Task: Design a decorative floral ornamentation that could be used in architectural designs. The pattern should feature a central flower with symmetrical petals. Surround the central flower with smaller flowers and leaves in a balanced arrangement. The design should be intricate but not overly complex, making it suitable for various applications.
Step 815:
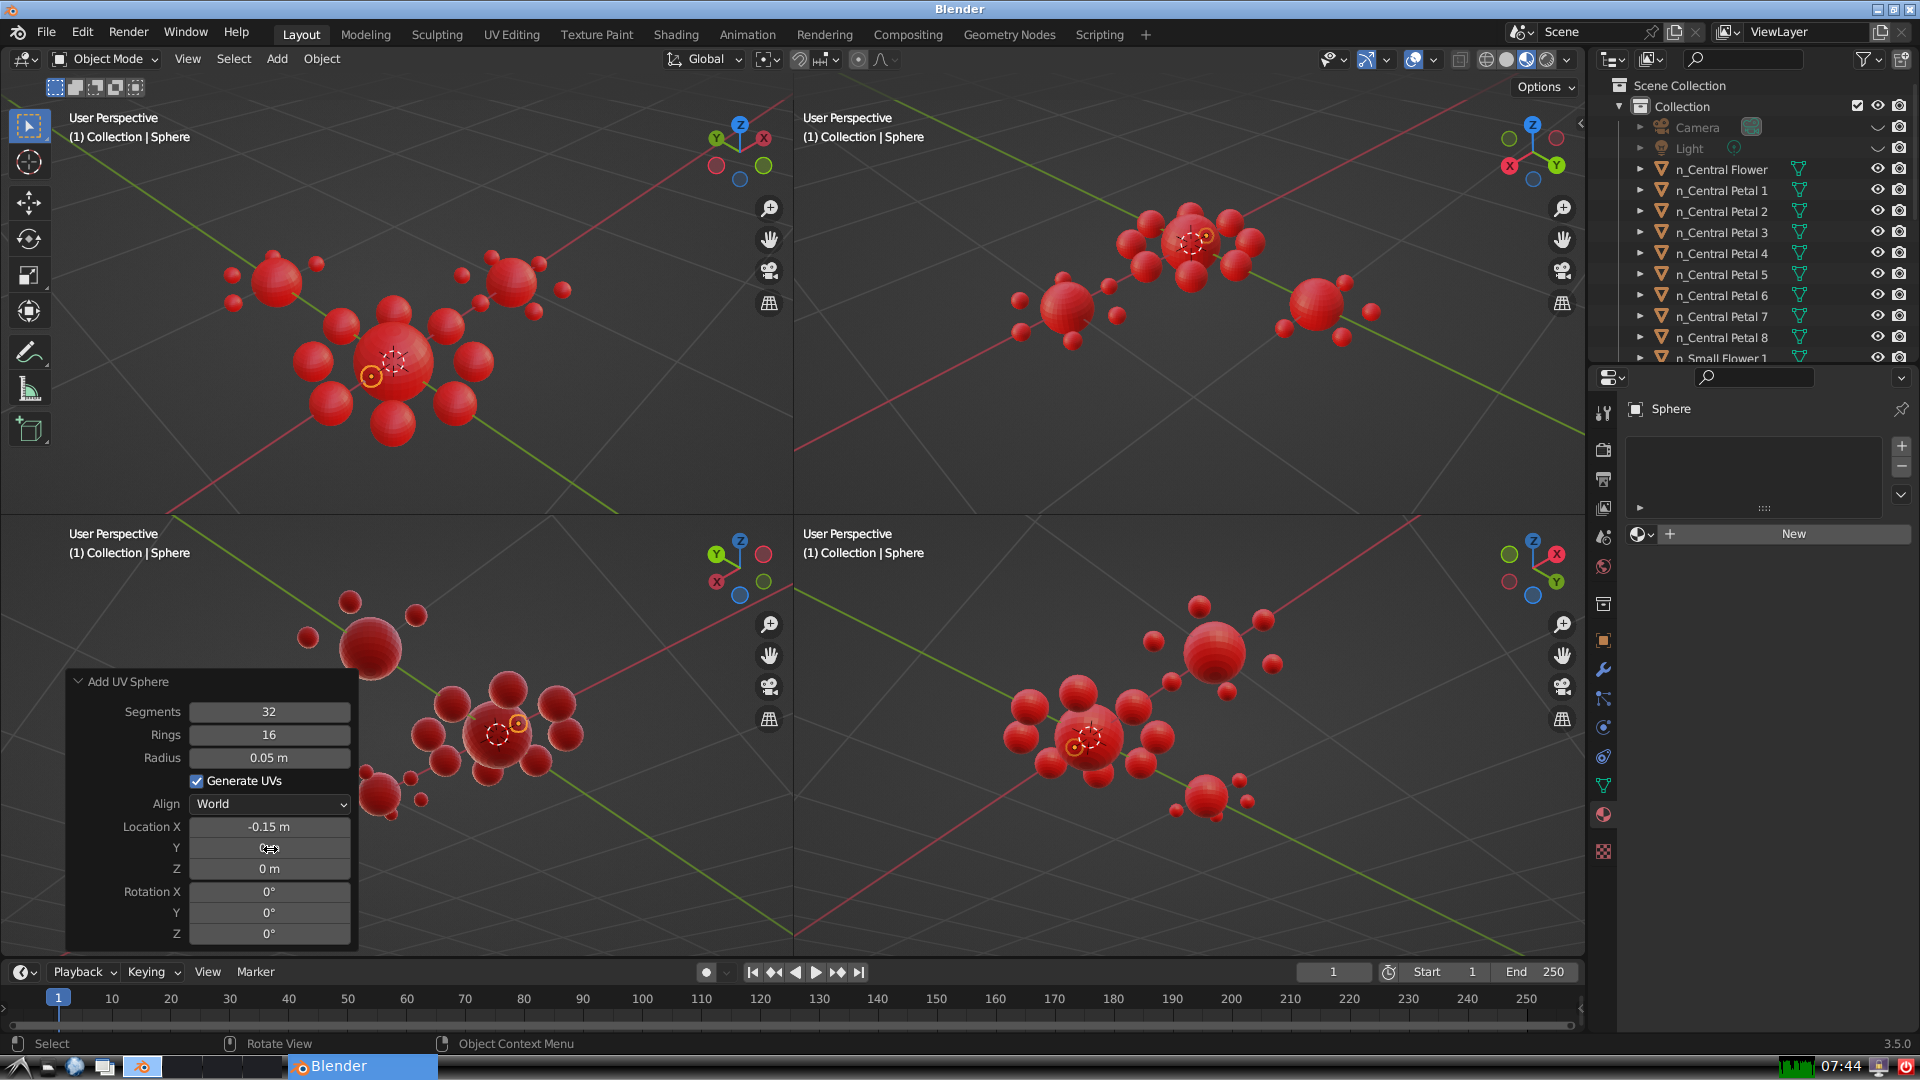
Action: click: no